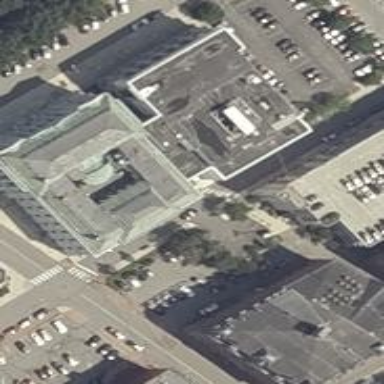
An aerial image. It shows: Courthouse building.